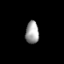
Tissue: prostate
Cell type: Myeloid cells
Senescence score: 0.2907
Nuclear area (px): 295
Mean DAPI intensity: 158.098